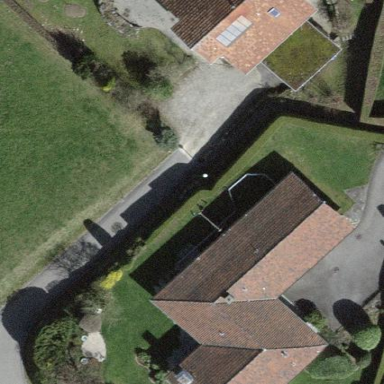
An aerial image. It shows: Simple house.